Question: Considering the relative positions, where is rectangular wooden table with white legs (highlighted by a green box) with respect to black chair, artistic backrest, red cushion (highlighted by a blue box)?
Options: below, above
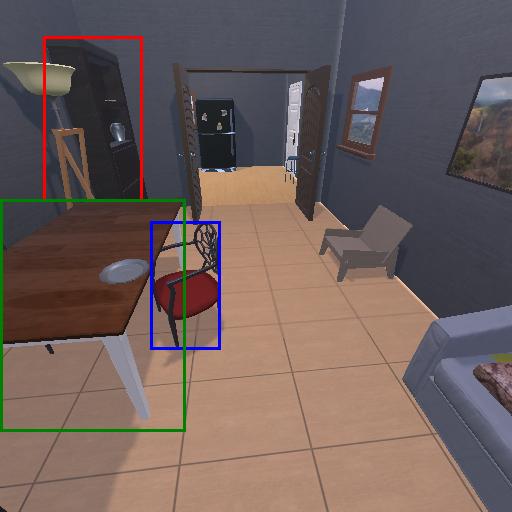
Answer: below